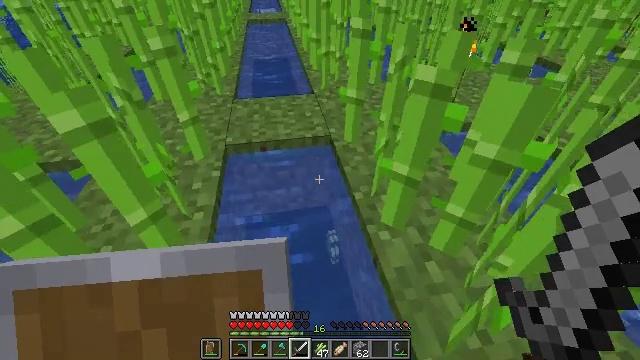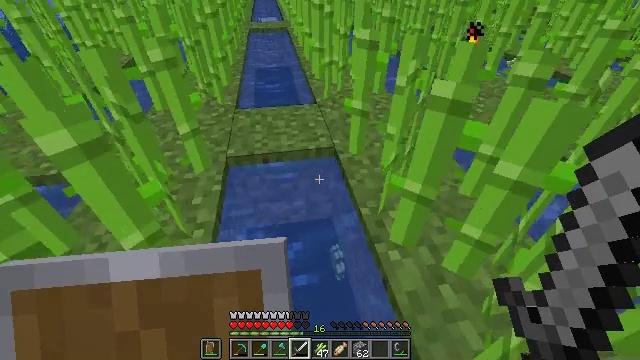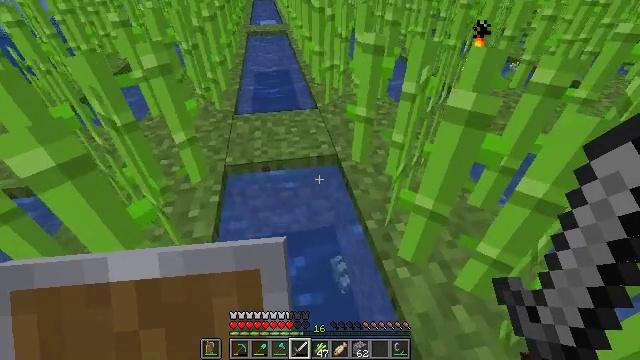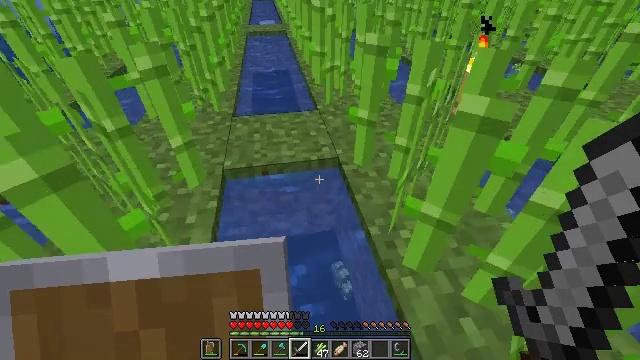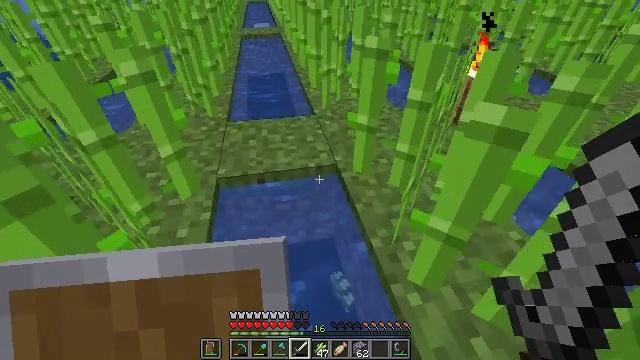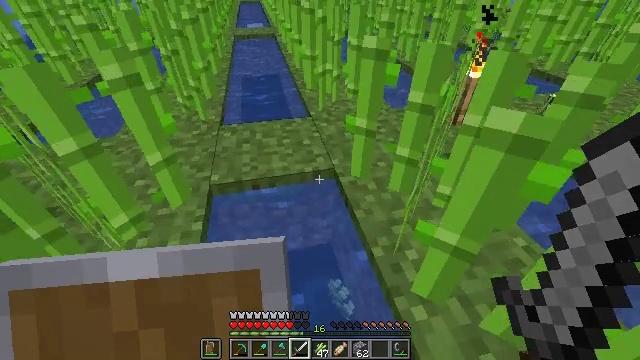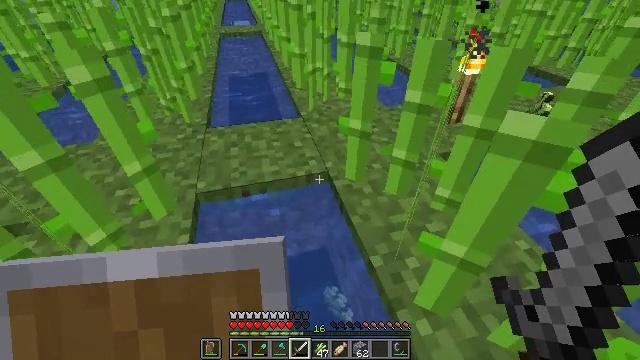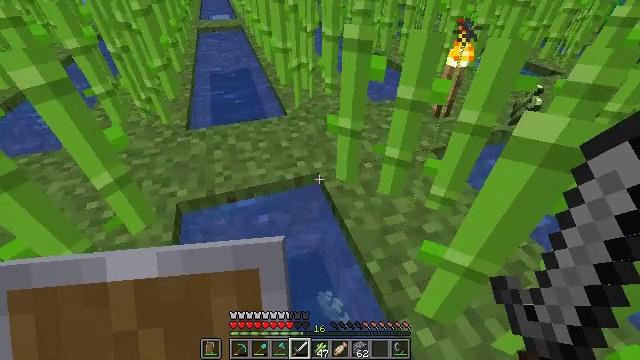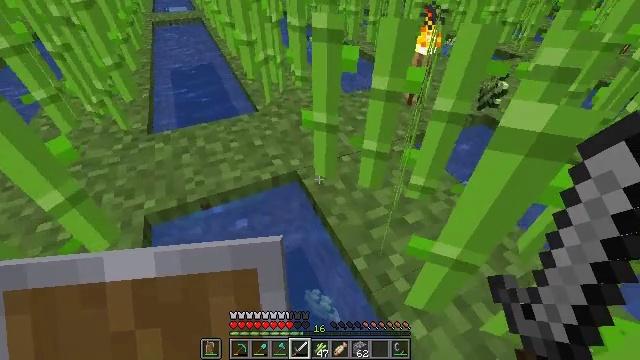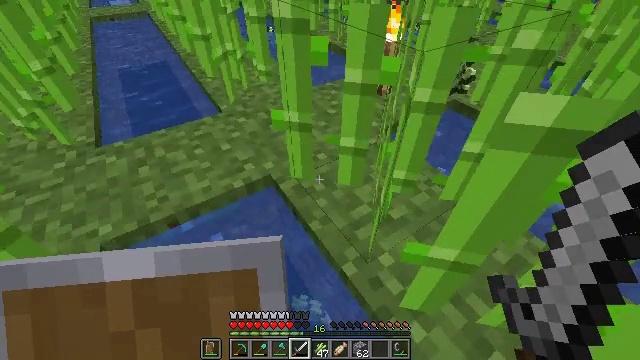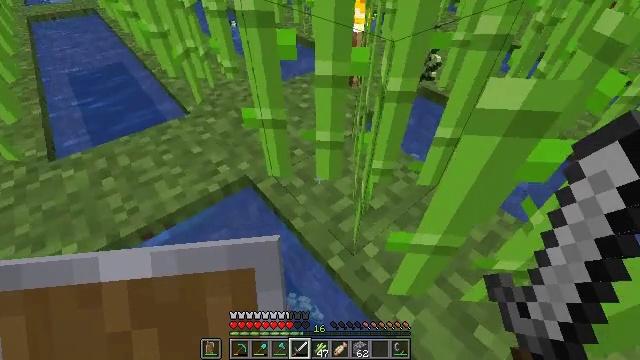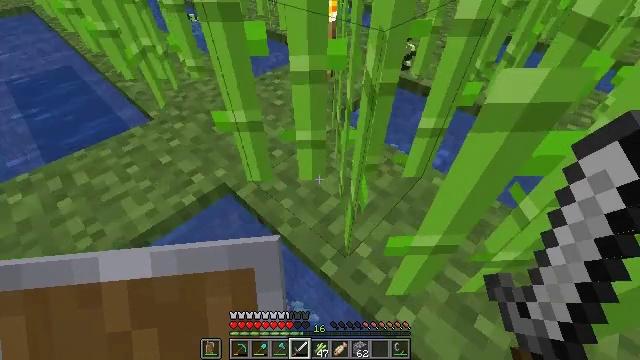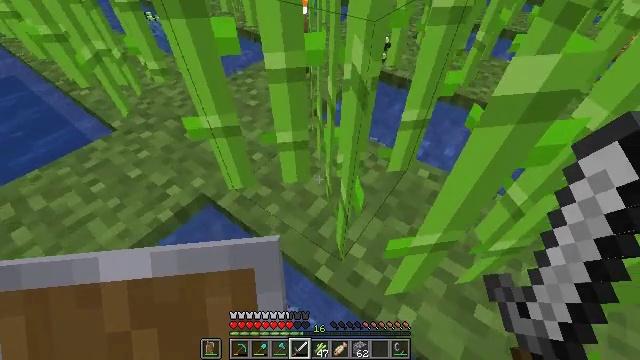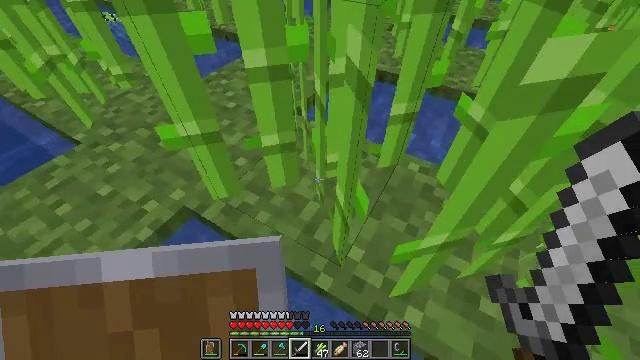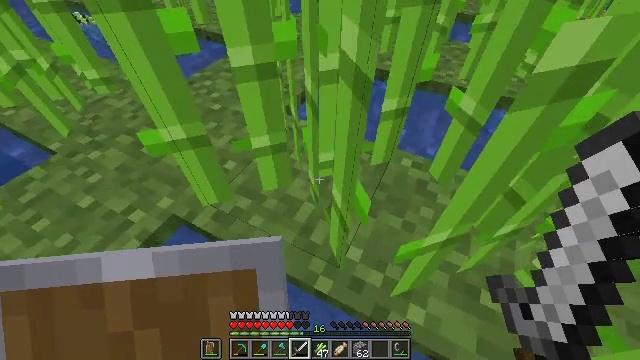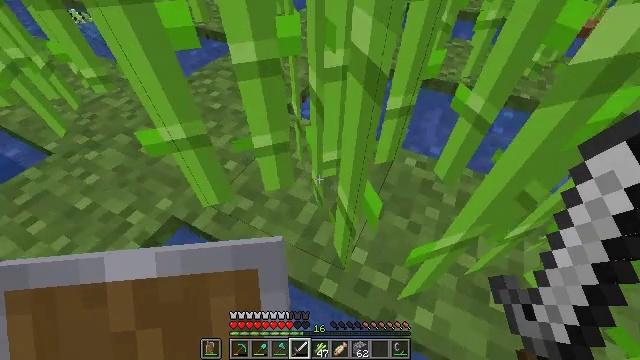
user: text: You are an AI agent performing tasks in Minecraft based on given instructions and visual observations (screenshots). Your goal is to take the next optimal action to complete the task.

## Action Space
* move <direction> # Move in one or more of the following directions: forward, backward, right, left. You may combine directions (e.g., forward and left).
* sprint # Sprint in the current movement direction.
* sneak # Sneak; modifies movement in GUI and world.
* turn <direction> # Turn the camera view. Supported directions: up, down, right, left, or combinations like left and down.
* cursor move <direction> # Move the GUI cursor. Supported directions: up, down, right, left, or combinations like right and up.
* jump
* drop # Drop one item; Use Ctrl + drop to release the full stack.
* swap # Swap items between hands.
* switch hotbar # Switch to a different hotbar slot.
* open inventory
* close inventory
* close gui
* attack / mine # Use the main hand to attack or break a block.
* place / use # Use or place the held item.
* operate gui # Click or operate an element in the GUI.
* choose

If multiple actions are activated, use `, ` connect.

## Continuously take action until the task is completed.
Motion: motion action
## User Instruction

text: Harvest kelp from the ocean.
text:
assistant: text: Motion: move forward, turn up
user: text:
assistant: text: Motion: move forward
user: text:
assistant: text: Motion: move forward
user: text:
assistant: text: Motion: move forward, turn right
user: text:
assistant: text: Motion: move forward, turn right
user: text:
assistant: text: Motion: move forward, turn right
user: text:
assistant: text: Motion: move forward, turn right and down
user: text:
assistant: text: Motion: move forward, turn right and down
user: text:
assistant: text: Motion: move forward, turn right and down
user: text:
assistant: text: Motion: move forward, turn right and down
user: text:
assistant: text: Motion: turn right and down
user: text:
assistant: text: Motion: turn right
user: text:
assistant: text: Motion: turn right
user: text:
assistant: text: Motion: turn right
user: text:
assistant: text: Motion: no_op
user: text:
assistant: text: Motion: no_op
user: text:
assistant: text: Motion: no_op
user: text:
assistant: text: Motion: no_op
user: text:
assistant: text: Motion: no_op
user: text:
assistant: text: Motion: turn right and down
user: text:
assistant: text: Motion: turn right and down
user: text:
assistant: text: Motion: turn right and down
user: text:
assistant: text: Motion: turn right
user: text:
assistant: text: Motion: turn right and down
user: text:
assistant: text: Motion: turn right and down
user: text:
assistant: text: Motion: turn right and down
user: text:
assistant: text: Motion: turn right and down
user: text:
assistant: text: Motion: move right, turn right and down
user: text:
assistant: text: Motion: move right, turn right
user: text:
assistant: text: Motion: move right